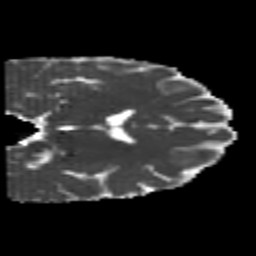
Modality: MD
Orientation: coronal
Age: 22
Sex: male
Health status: healthy
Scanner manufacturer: philips
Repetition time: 7.383 s
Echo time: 0.08599 s